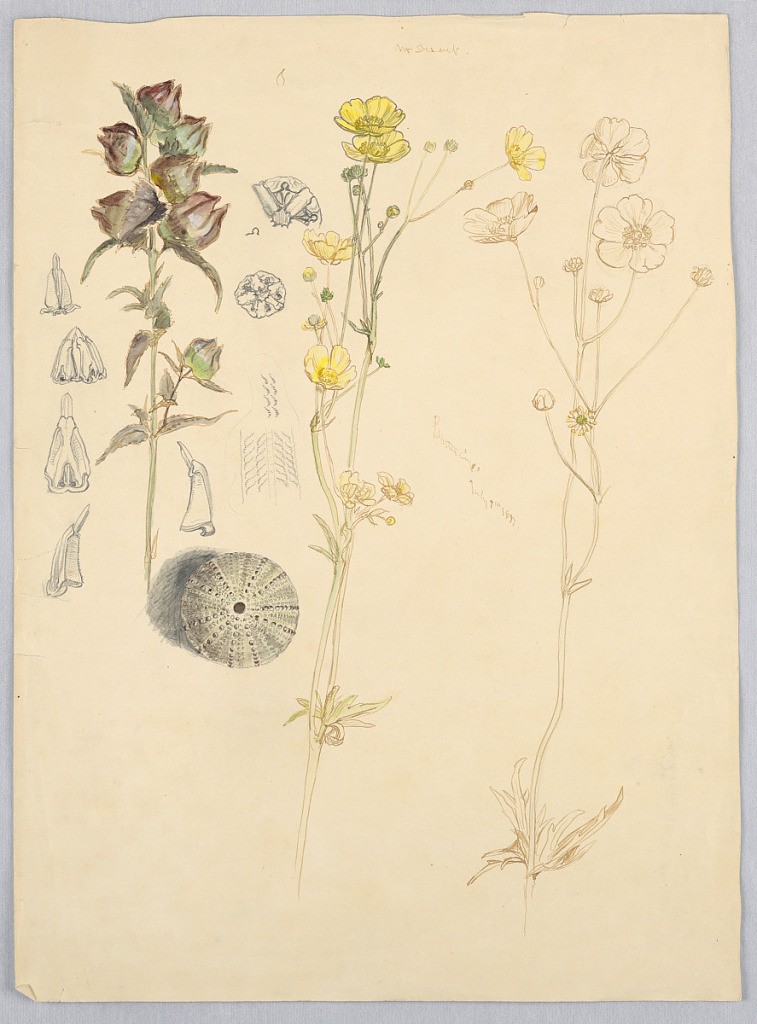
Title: Buttercups, Mt. Desert
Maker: Samuel Colman, American, 1832–1920
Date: July 9, 1877
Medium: Brush and watercolor, pen and brown ink, graphite on cream paper
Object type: Drawing
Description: Studies of buttercup flowers, right. Left, plant in seed.